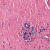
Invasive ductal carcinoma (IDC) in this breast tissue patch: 0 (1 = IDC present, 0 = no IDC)